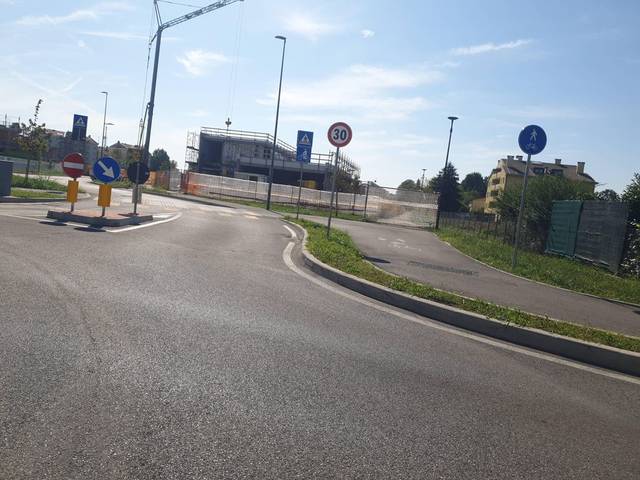
Region: Italy
Coordinates: 45.399, 11.905